Question: I've looked at a lot of similar questions about this kind of problem but they haven't solved my problem...
This is the string that I've to match: "|6[1]|" where the "6" is a variable that I've to put inside the regexp.
I've tried to create one (pid is the variable that contain the number):
'''
var filter = new RegExp("/\|"+pid+"[\d*\]\|/");
'''
It's look not working.. tryed with chrome console

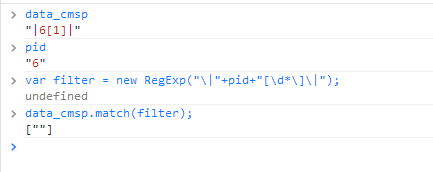
Answer: When you construct a regular expression from a string you do not need the '/' delimiters:
'''
var filter = new RegExp("\|"+pid+"[\d*\]\|");
'''
The '/' token is used to signify the start/end of a regular expression literal to the parser, much like the '"' and ''' tokens signify the start/end of a string literal. In this case you're using a string literal so you don't need the regexp literal delimiters.
Your actual regex doesn't work because:
- -
So the working code should be:
'''
var filter = new RegExp("\|"+pid+"\[\d*\]\|");
// ^ ^^ ^ ^ ^ Add in these backslashes
'''